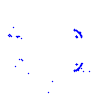
Particle: proton